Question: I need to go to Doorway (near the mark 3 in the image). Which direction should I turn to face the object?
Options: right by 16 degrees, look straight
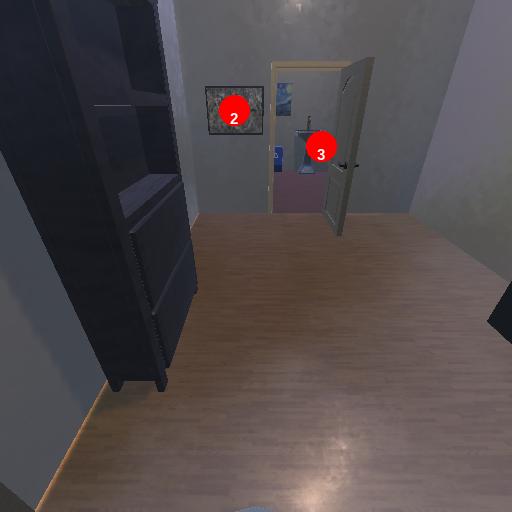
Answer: right by 16 degrees